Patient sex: M
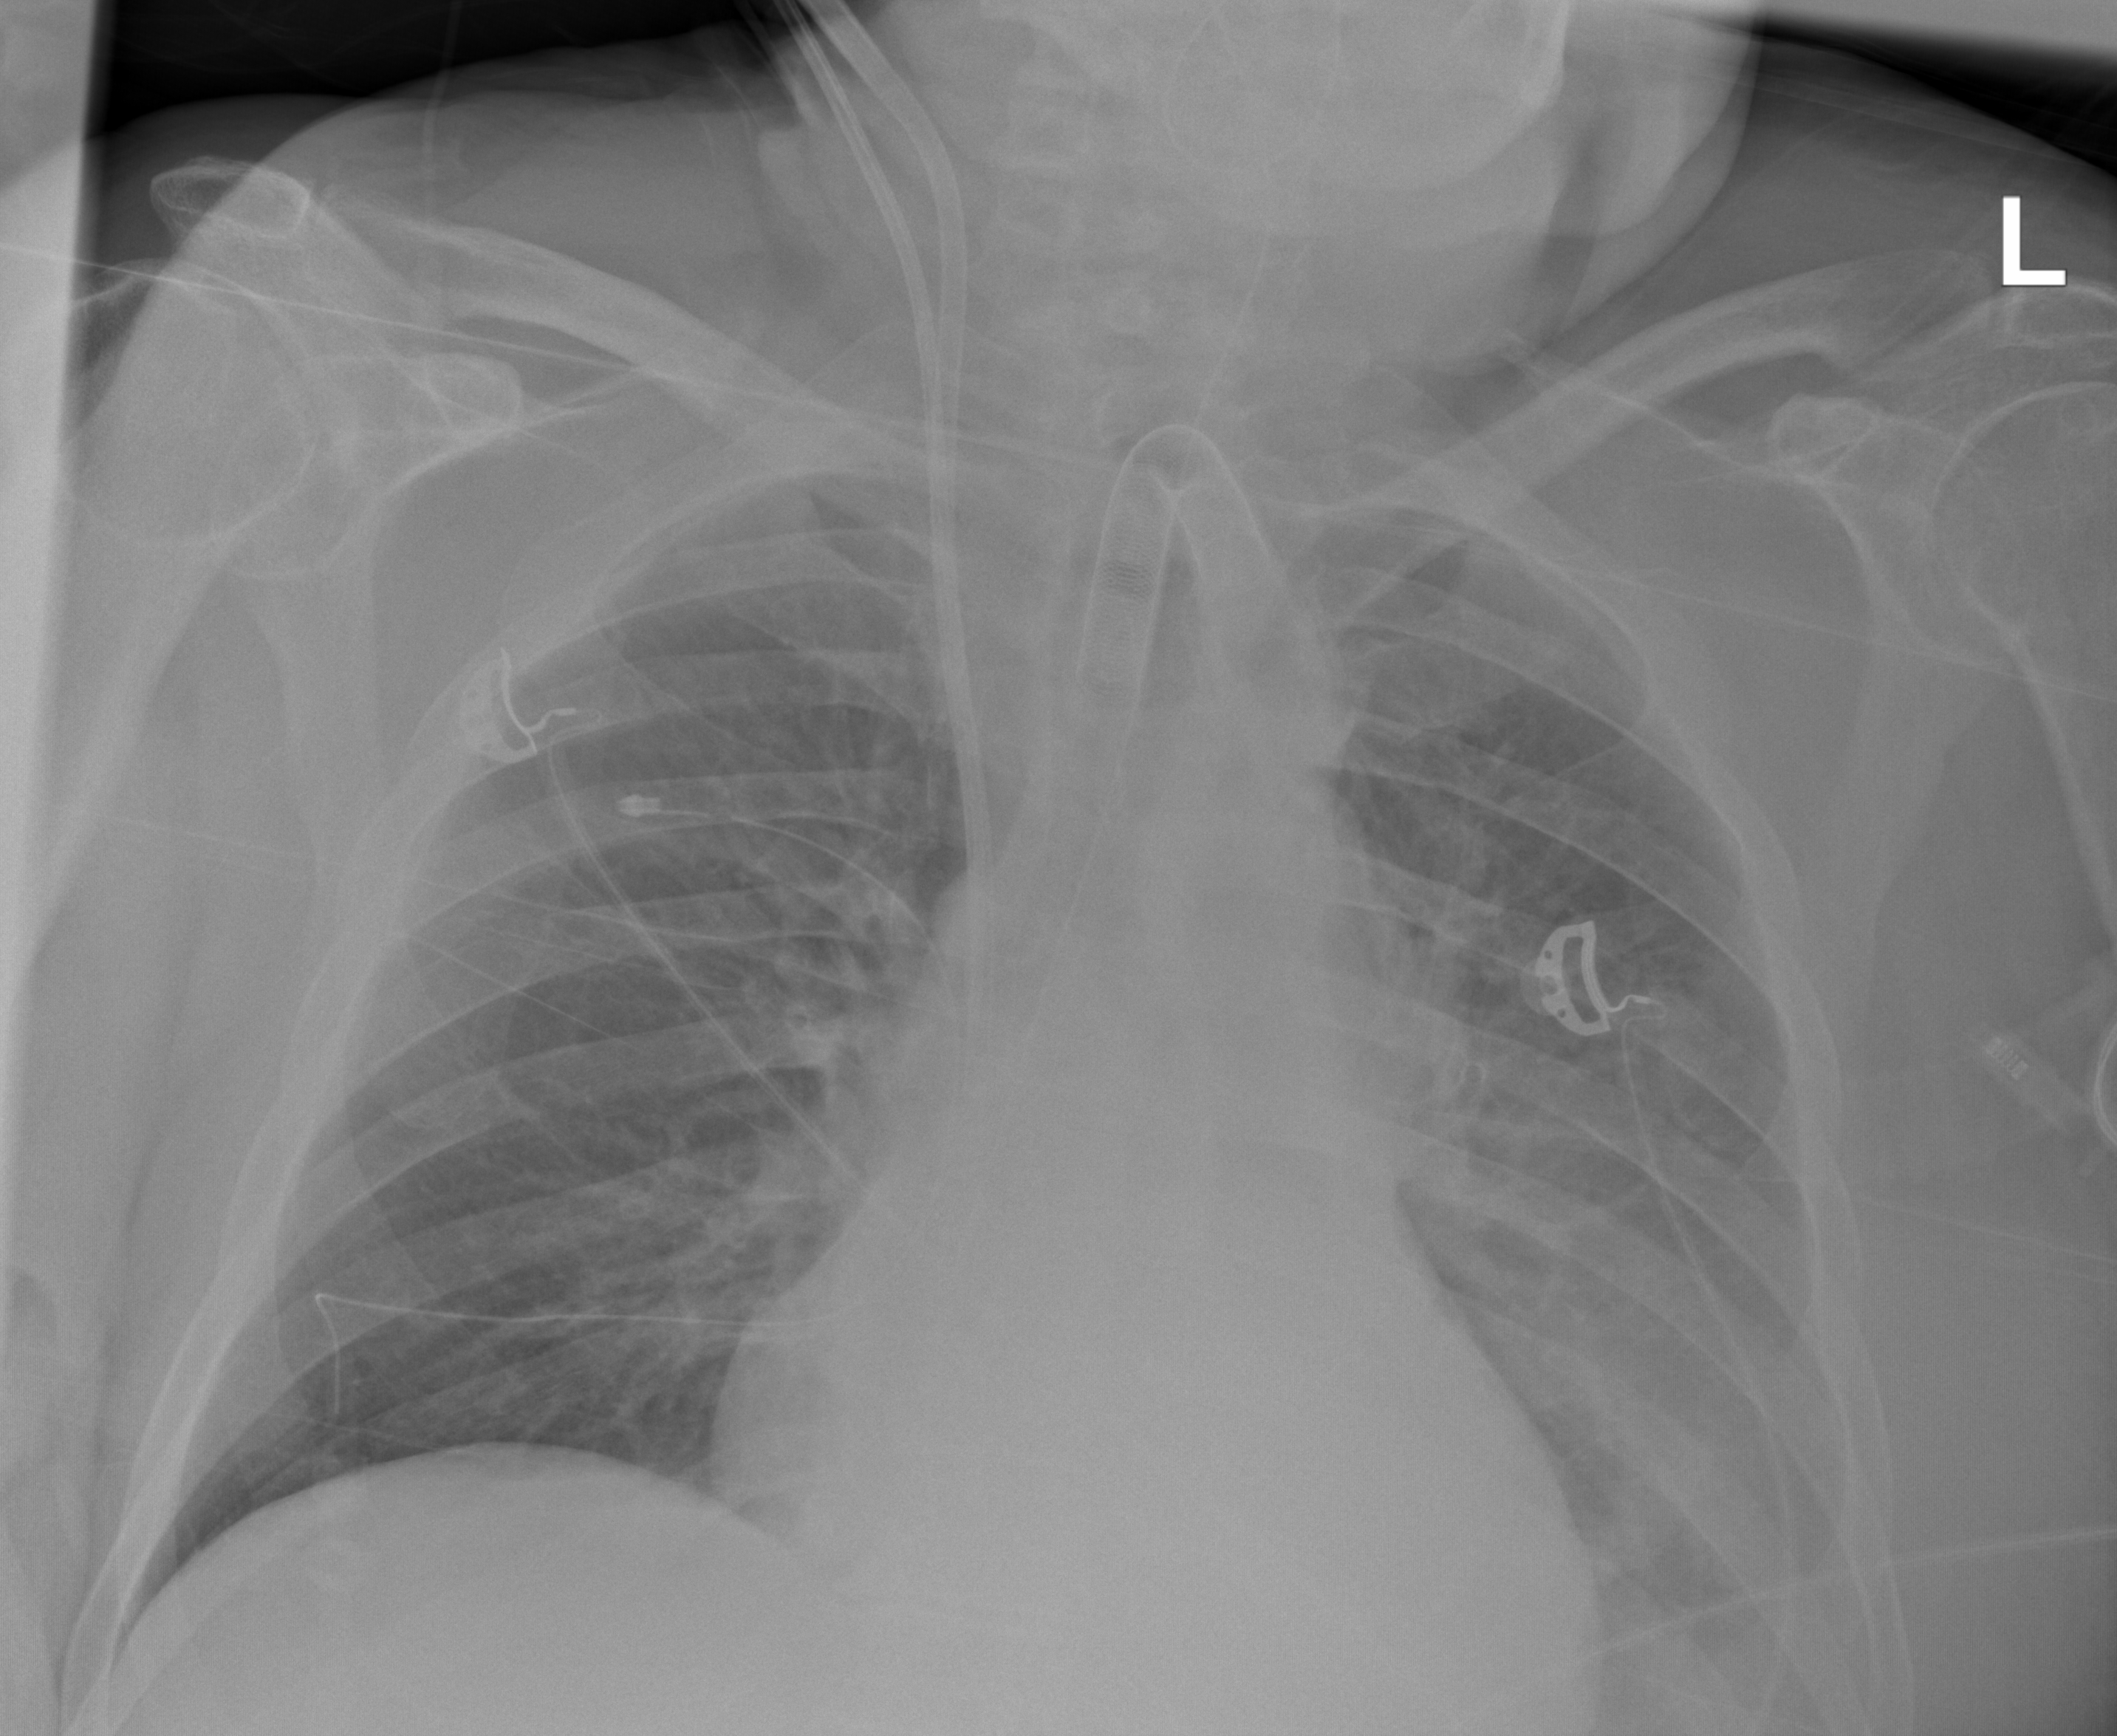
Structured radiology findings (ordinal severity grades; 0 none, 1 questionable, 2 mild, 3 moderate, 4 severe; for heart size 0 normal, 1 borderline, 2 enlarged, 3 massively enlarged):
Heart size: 2
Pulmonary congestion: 2
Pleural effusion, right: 0
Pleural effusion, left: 2
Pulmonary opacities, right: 0
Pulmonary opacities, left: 0
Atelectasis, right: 0
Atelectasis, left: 2